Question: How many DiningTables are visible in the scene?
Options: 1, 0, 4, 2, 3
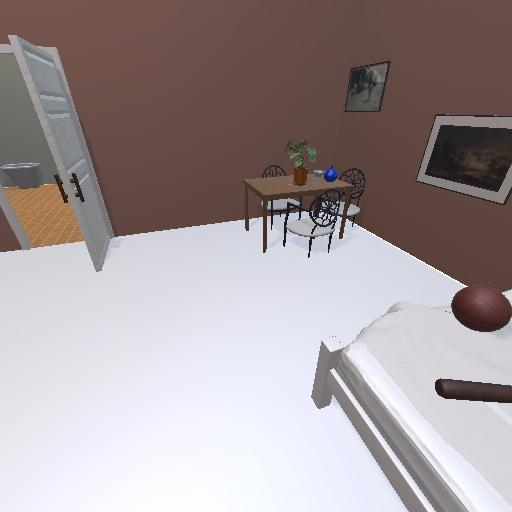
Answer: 1